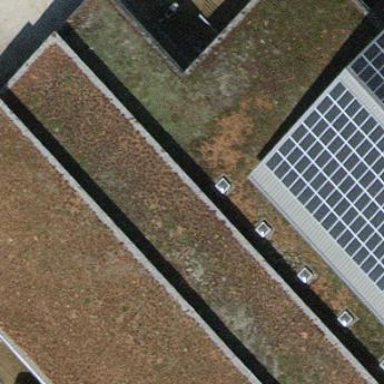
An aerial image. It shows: View of roof of building.